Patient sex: M
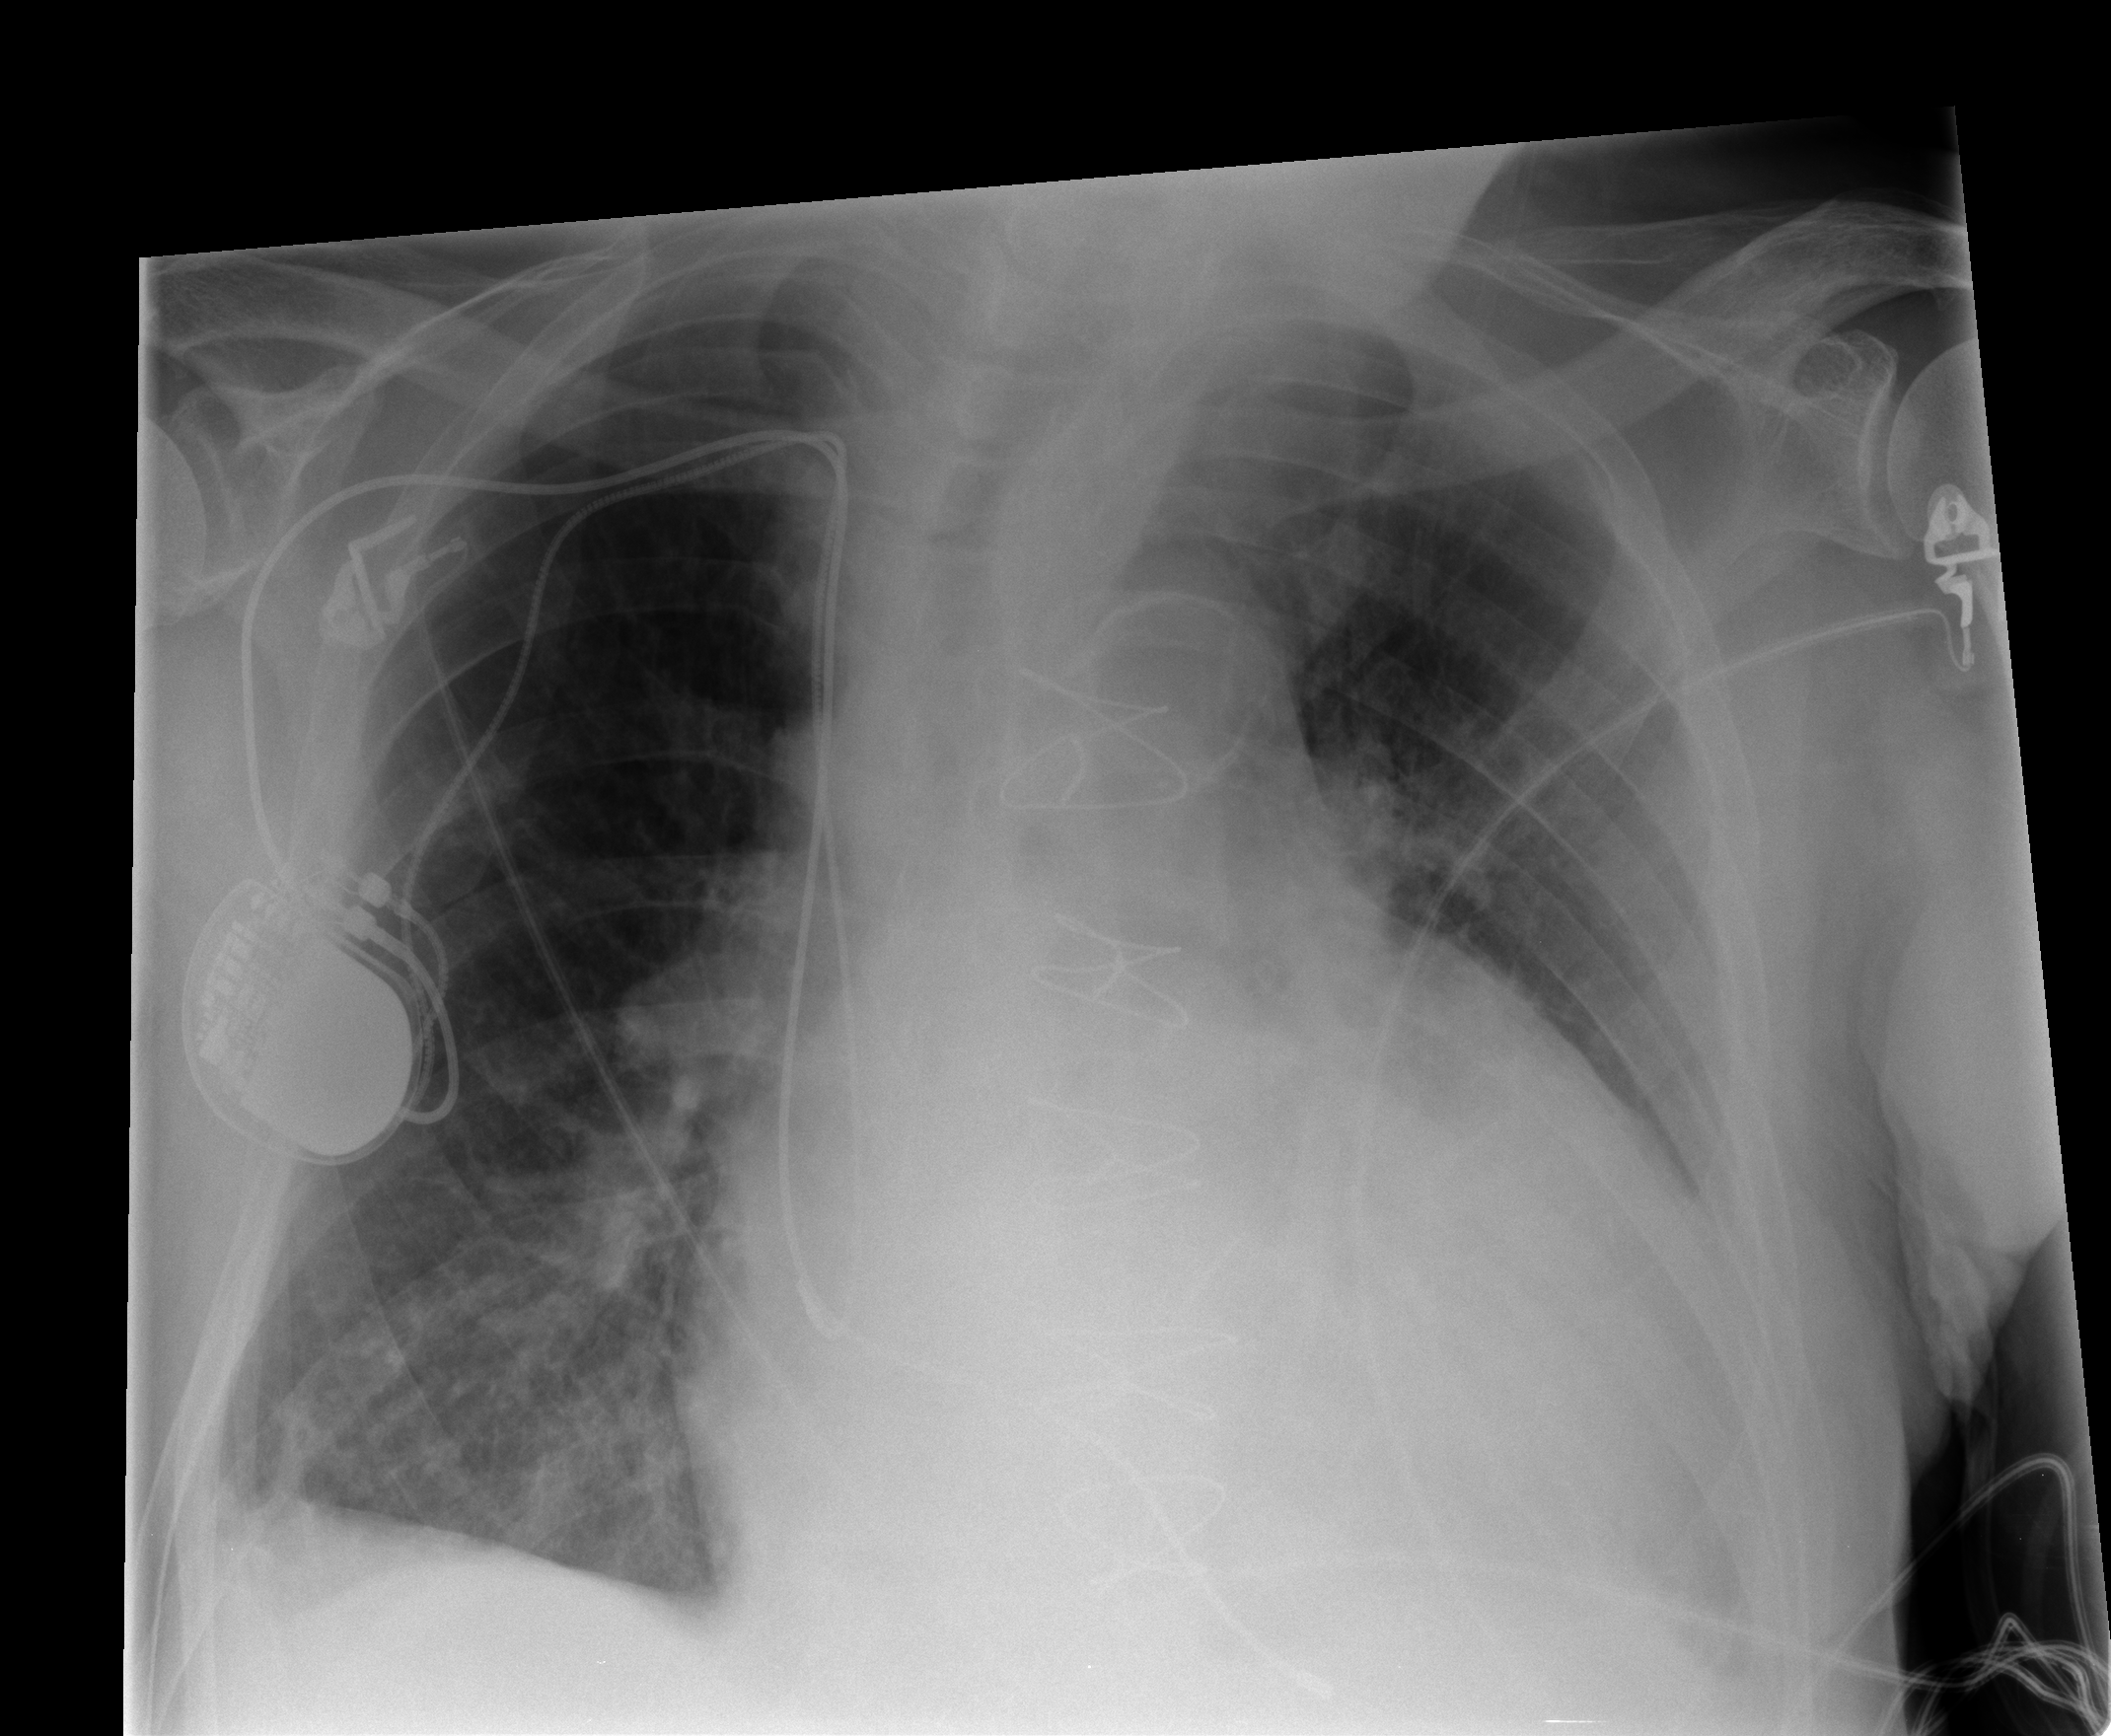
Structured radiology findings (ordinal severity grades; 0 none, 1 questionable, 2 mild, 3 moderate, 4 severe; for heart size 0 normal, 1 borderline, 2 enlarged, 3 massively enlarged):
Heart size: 3
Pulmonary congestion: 1
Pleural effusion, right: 2
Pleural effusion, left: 1
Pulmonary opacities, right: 2
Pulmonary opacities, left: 0
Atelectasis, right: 2
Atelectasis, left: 2